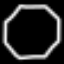
Label: octagon